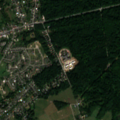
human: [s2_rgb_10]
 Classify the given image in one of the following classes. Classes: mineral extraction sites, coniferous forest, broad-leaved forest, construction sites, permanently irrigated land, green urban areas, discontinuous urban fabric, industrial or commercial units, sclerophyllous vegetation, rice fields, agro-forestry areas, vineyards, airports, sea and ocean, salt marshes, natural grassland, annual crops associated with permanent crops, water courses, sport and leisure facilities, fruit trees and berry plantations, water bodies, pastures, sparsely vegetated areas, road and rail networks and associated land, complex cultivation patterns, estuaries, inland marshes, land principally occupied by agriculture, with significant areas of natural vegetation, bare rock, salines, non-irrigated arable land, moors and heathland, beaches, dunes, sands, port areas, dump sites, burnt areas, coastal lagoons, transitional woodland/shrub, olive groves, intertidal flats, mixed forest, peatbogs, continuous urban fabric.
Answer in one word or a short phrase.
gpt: discontinuous urban fabric, non-irrigated arable land, pastures, broad-leaved forest, water bodies